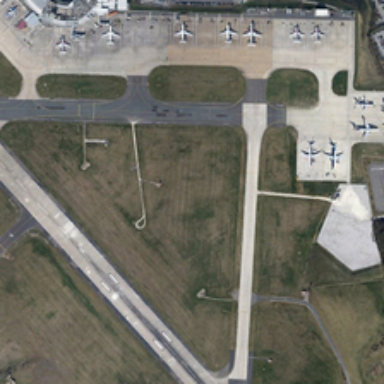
Many planes are parked in an airport near several runways .